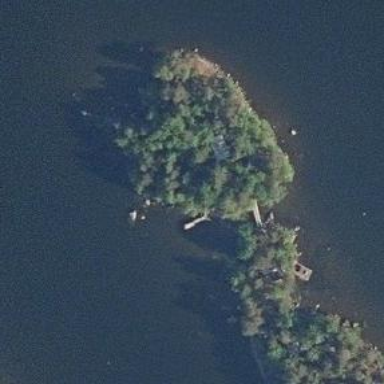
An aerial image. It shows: Image showing island.